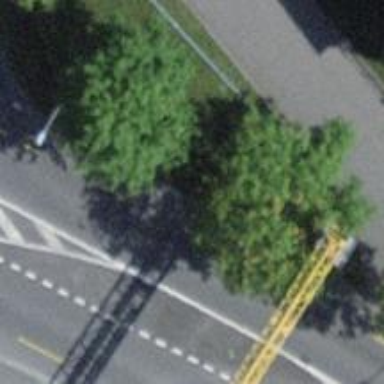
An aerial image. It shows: Marked road crossing.